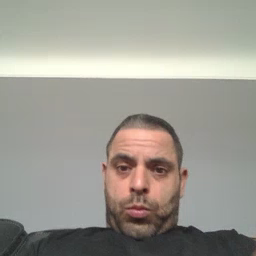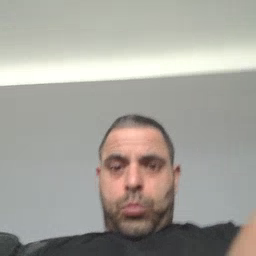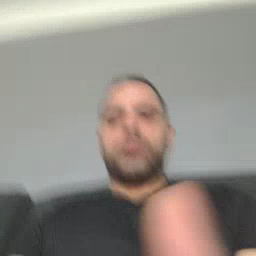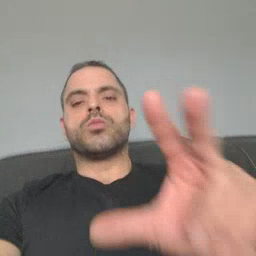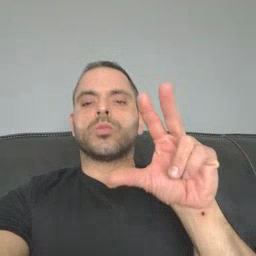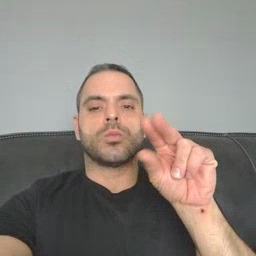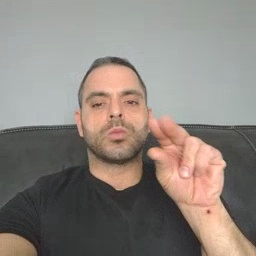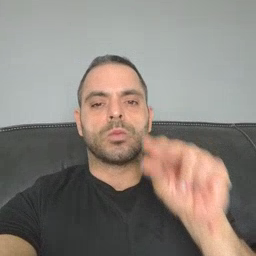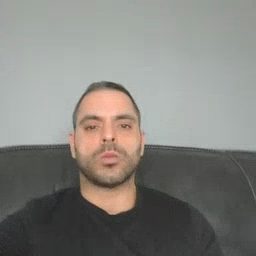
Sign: no